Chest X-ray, AP view. Patient: 31 years old, sex F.
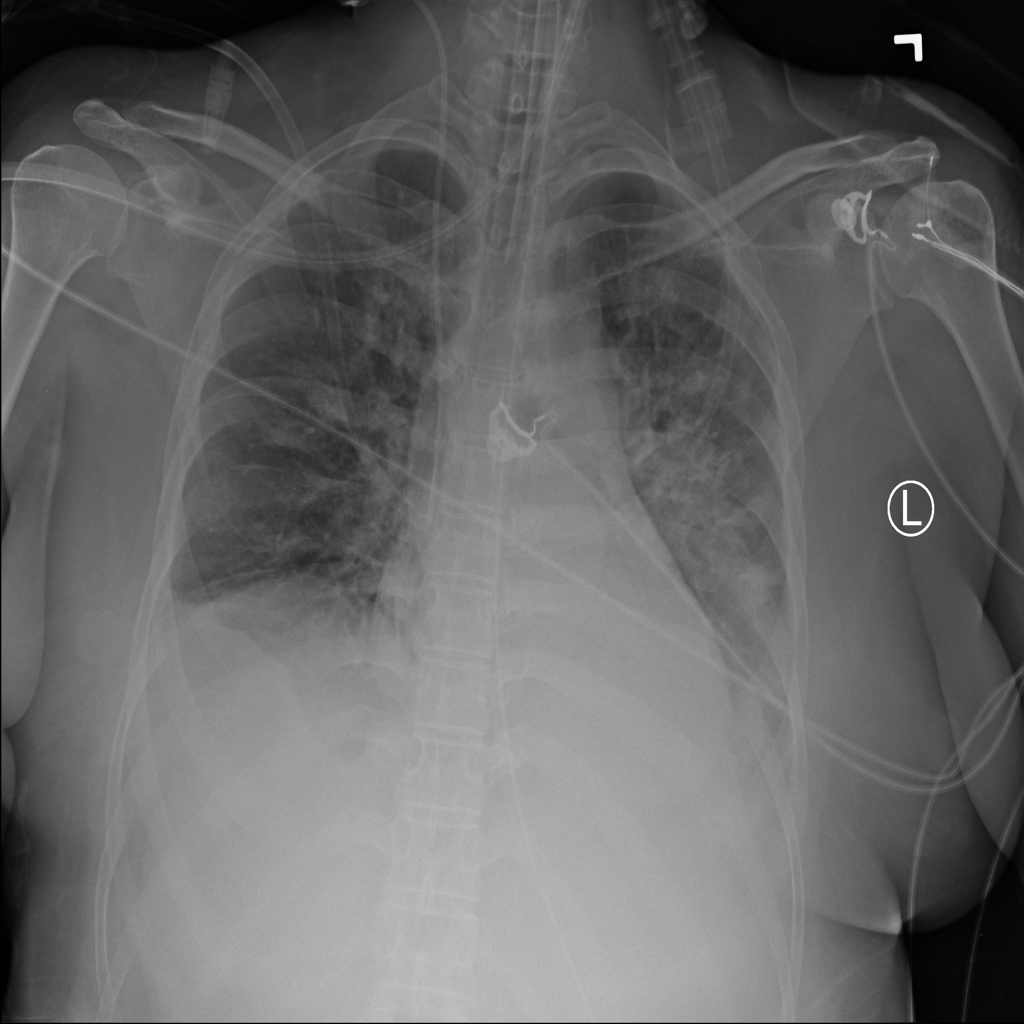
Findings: Effusion, Infiltration